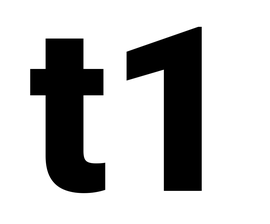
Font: Roboto_Black